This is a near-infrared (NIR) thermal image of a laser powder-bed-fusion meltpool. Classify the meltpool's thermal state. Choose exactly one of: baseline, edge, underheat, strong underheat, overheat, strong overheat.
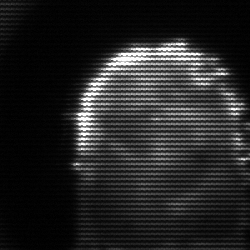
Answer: baseline